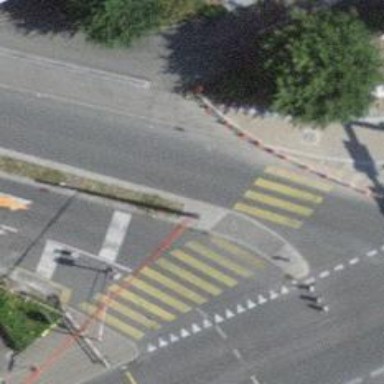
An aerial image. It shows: Kerb serving as barrier.